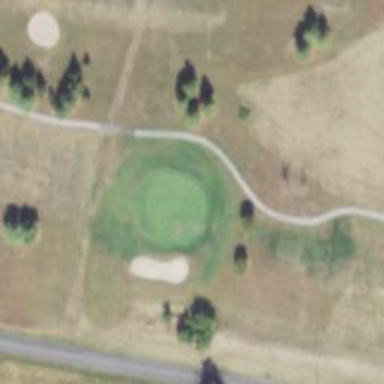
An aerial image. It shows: View of golf hole.